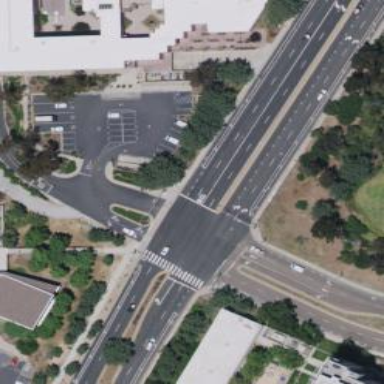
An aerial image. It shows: Primary road with asphalt surface. There is separate sidewalk.